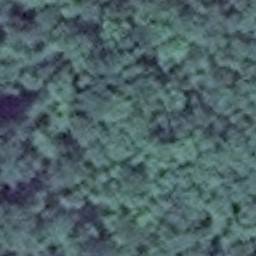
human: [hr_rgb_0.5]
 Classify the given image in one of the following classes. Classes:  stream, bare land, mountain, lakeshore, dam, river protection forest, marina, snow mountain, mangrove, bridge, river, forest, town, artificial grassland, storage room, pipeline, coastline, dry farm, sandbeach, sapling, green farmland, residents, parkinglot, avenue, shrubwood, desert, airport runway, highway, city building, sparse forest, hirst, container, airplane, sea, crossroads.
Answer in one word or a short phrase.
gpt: forest